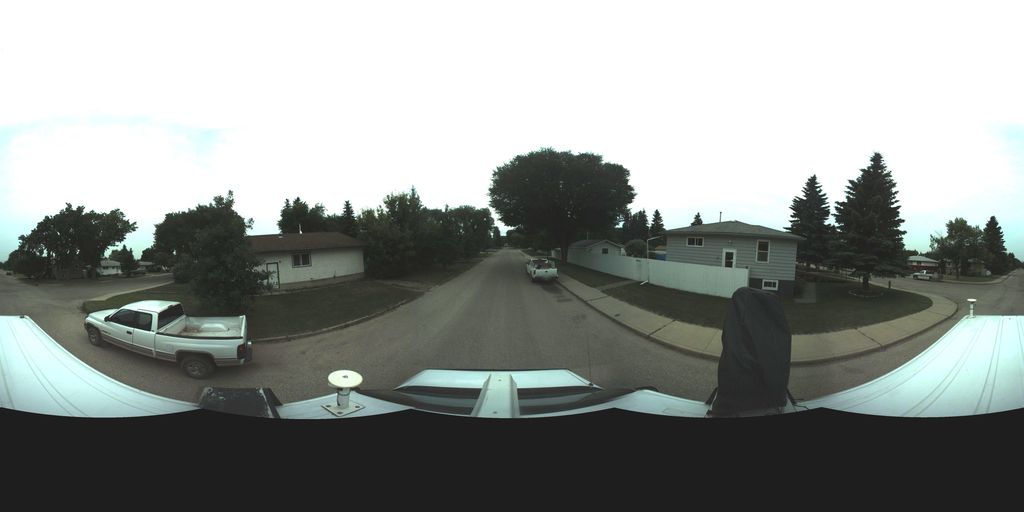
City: saskatoon